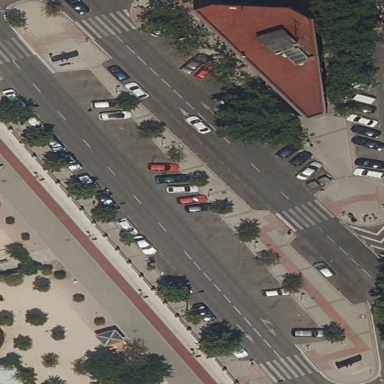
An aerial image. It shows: Pedestrian road made of paving stones.